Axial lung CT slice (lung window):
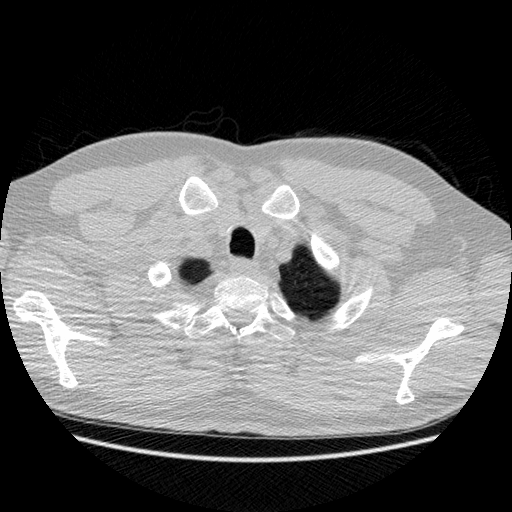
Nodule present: no